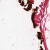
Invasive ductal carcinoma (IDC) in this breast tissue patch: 0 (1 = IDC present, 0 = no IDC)